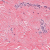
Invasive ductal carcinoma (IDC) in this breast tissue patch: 0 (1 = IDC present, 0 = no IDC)